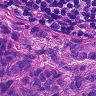
Metastatic tissue present: yes